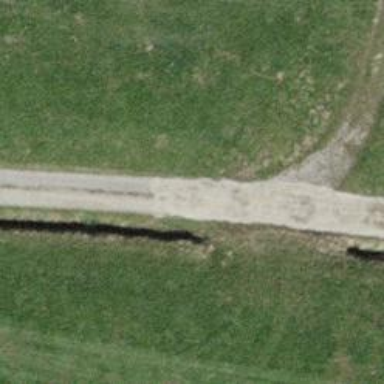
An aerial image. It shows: Culvert tunnel.